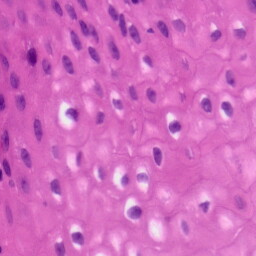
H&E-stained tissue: Tonsil